Question: I'm trying to keep a timer running on another page when you switch to other pages and complete other tasks, in essence keeping a clock on how long it takes to do the tasks. Whenever I switch to another page, it resets the timer back to what it was started, and does the same with some switches on other pages that I'm trying to keep on. Any ideas?
Screenshot of storyboards:

Code so far:
'''
//
// ViewController.m
#import "ViewController.h"
@interface ViewController ()
@end
@implementation ViewController
- (IBAction)start{
ticker = [NSTimer scheduledTimerWithTimeInterval:1.0 target:self ''selector:@selector(showActivity) userInfo:nil repeats:YES];
}
- (IBAction)reset{
[ticker invalidate];
time.text = @" 0:00";
}
- (void)showActivity{
int currentTime = [time.text intValue];
int newTime = currentTime + 1;
time.text = [NSString stringWithFormat:@"%d", newTime];
}
- (void)viewDidLoad
{
[super viewDidLoad];
// Do any additional setup after loading the view, typically from a nib.
}
- (void)didReceiveMemoryWarning
{
[super didReceiveMemoryWarning];
// Dispose of any resources that can be recreated.
}
@end
'''
---
'''
// ViewController.h
#import <UIKit/UIKit.h>
@interface ViewController : UIViewController{
IBOutlet UILabel *time;
NSTimer *ticker;
}
- (IBAction)start;
- (IBAction)reset;
- (void)showActivity;
@end
'''
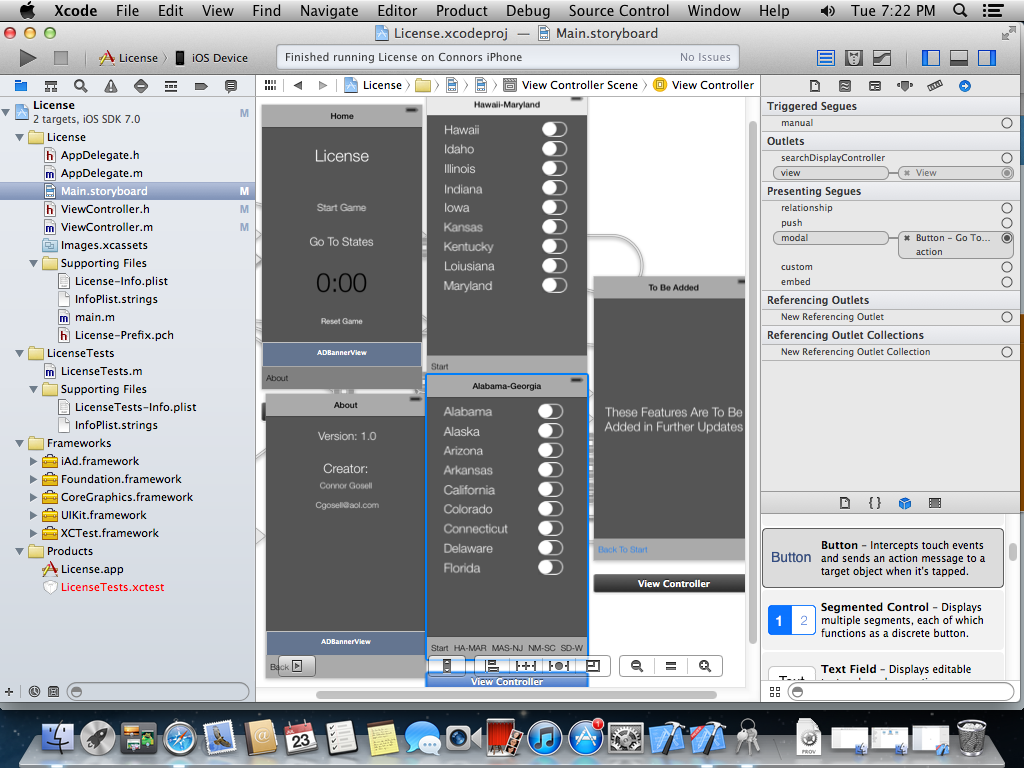
Answer: Your NSTimer is a member variable of your view controller class. I'm assuming that when you switch between views, you're destroying this view controller and instantiating an instance of a new one. That means this view controller is gone, as well as the timer; it's not that the timer is being reset, it's that your old timer has been destroyed an a new one is being created.
What you need is to store your NSTimer and its functionality in a place where it will not be destroyed every time you change your view controller. One solution is to create a Singleton class which handles the timer. (A Singleton class is a class that can only be created one time; only one instance of it can exist. You can read more about them <URL>
Here is an example of how you can create a Singleton class in Objective-C. The header:
'''
//ApplicationManager.h
@interface ApplicationManager : NSObject
+(ApplicationManager*) instance;
@end
'''
And the implementation:
'''
//ApplicationManager.m
#import "ApplicationManager.h"
@implementation ApplicationManager
static ApplicationManager* appMgr = nil;
+(ApplicationManager*) instance
{
@synchronized([ApplicationManager class])
{
if(!appMgr)
{
appMgr = [[self alloc] init];
}
return appMgr;
}
return nil;
}
+(id) alloc
{
@synchronized([ApplicationManager class])
{
NSAssert((appMgr == nil), @"Only one instance of singleton class may be instantiated.");
appMgr = [super alloc];
return appMgr;
}
}
-(id) init
{
if(!(self = [super init]))
{
[self release];
return nil;
}
return self;
}
@end
'''
The first time you call the 'instance' method, the instance of the ApplicationManager will be created. Each time you want to access it, call the 'instance' method again; the ApplicationManager will be returned. Now you simply add your NSTimer (and any other object you wish to persist throughout your application) as member variables of the ApplicationManager class.
You then must import the ApplicationManager class into your view controller class, and your view controller methods will change to:
'''
-(IBAction) start
{
[[ApplicationManager instance] setTicker:[NSTimer scheduledTimerWithTimeInterval:1.0 target:self selector:@selector(showActivity) userInfo:nil repeats:YES]];
}
-(IBAction) reset
{
[[[ApplicationManager instance] ticker] invalidate];
time.text = @" 0:00";
}
-(void) showActivity
{
int currentTime = [time.text intValue];
int newTime = currentTime + 1;
time.text = [NSString stringWithFormat:@"%d", newTime];
}
'''
If you want to make things nice and neat, you can also add this line to the top of your ApplicationManager class:
'''
#define APPMGR [ApplicationManager instance]
'''
Now instead of having to type '[ApplicationManager instance]' everywhere, you can simply refer to it as 'APPMGR' instead. '[APPMGR ticker]' is a lot cleaner than '[[ApplicationManager instance] ticker]' :)